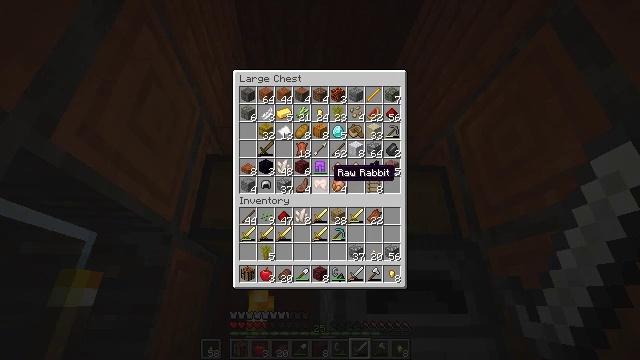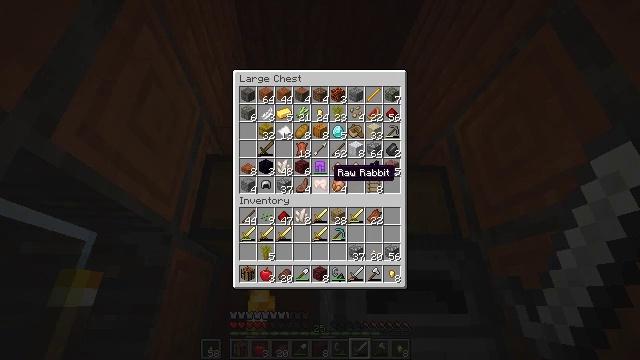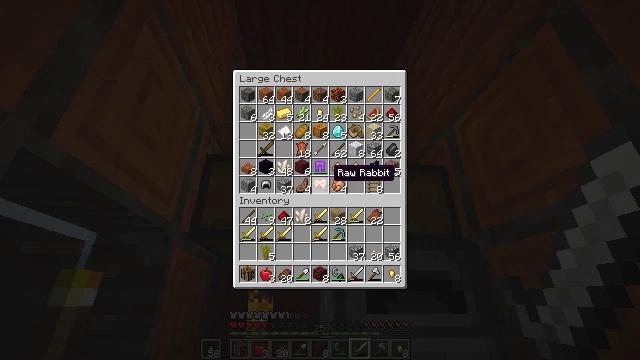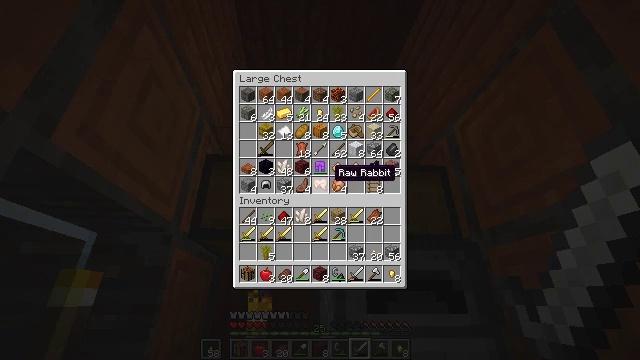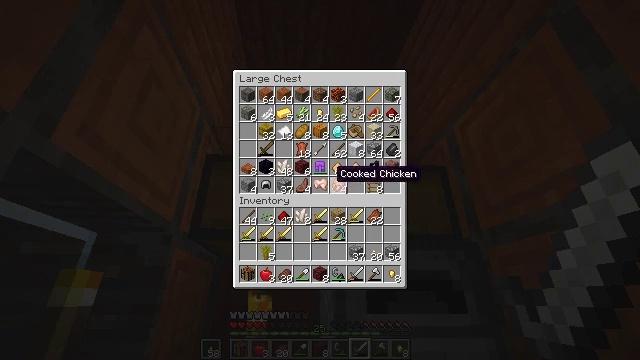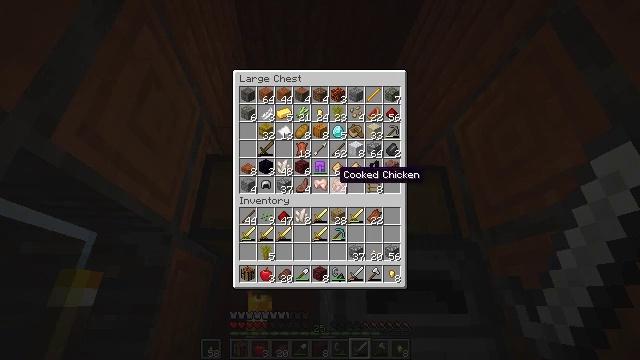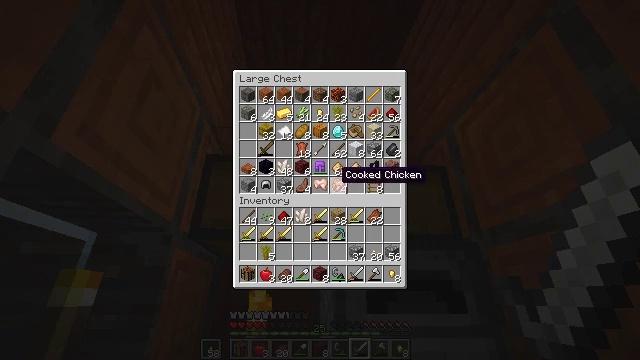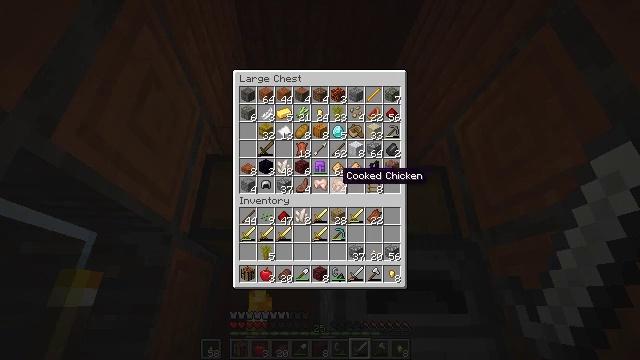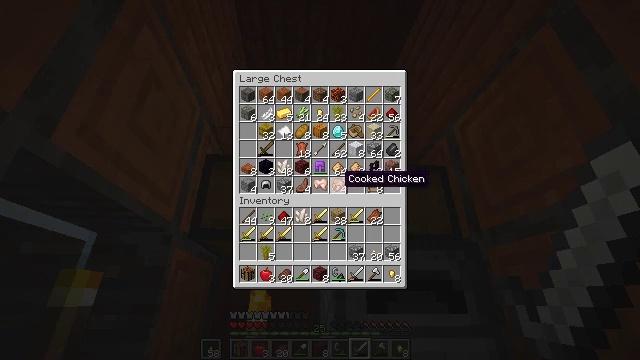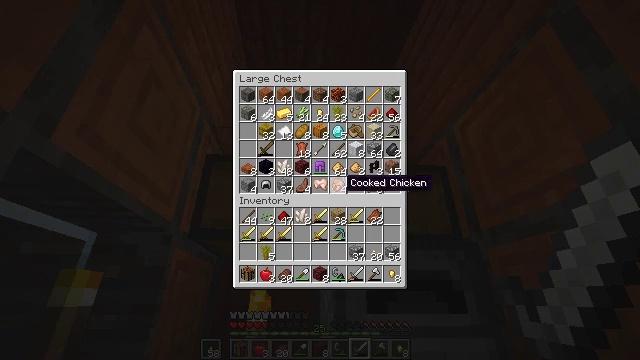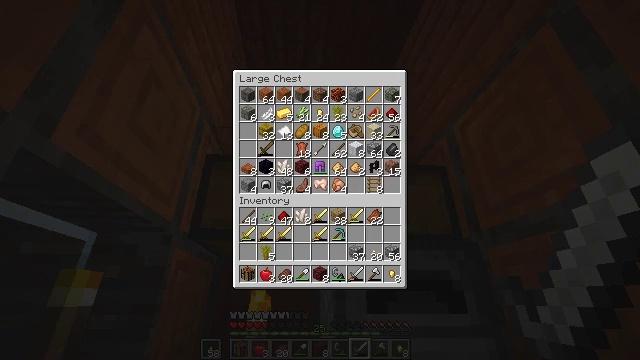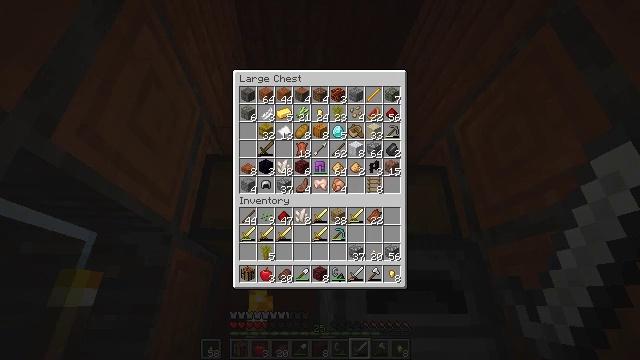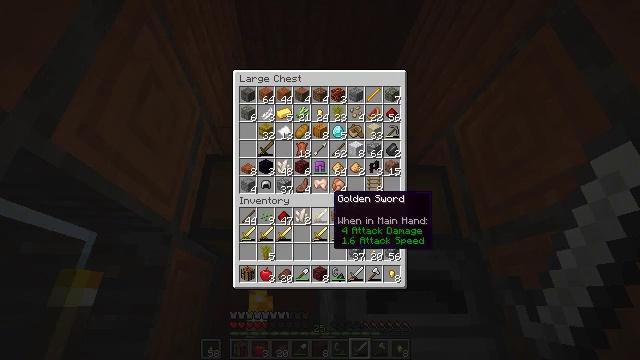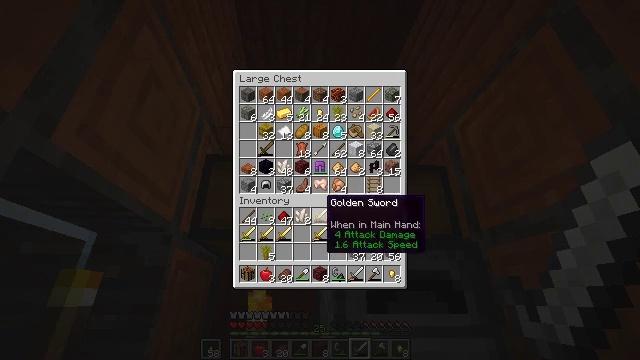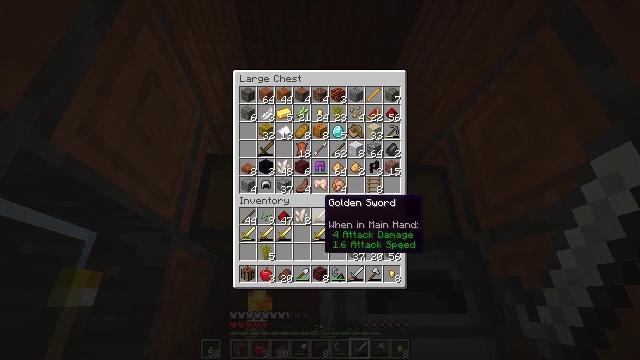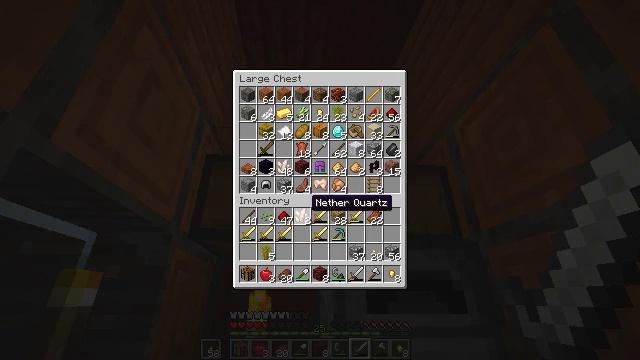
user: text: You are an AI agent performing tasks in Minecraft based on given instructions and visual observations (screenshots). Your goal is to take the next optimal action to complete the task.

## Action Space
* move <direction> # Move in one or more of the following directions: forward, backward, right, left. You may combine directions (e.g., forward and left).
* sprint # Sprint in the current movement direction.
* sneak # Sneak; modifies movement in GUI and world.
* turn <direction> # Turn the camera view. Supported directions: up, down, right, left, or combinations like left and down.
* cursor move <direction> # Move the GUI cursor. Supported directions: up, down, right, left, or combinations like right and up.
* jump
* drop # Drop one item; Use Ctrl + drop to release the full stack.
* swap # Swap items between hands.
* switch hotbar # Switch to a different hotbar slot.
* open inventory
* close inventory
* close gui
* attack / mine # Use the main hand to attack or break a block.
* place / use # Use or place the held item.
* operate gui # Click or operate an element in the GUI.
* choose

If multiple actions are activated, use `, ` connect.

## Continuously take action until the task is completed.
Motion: motion action
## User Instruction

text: Open the crafting table to make a diamond sword.
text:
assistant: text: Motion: no_op
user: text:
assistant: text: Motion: no_op
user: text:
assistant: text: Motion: sneak
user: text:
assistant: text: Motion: sneak
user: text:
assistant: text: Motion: sneak
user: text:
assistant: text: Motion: sneak
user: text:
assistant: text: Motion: sneak
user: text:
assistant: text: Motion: sneak
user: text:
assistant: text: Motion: sneak
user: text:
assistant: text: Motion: sneak
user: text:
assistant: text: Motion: sneak, cursor move down
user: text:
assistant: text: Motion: sneak
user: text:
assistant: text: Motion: sneak, cursor move left
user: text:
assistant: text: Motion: sneak
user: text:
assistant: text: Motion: sneak, cursor move left
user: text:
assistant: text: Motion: sneak
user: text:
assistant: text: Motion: sneak
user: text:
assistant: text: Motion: sneak
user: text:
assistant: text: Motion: sneak
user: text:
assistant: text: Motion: sneak, operate gui
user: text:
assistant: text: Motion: sneak, operate gui
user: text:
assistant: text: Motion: sneak
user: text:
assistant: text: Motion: sneak
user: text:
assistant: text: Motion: sneak
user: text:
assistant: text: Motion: sneak, cursor move right
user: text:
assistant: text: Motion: sneak, cursor move right and up
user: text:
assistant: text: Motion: sneak
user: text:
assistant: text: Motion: sneak
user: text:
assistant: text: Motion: sneak
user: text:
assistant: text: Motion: sneak